Interaction volume radius: 5 \u00c5
Interaction volume height: 15 \u00c5
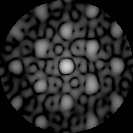
Disorder parameter: 0.3594